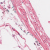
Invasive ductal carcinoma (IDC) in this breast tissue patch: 0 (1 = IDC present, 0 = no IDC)